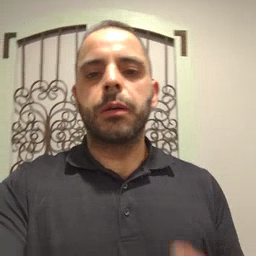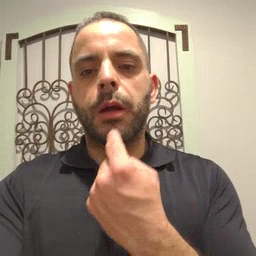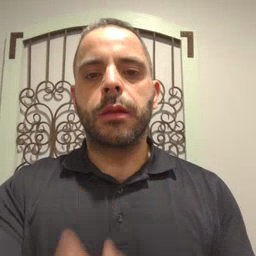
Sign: mouth